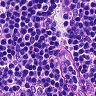
Metastatic tissue present: no